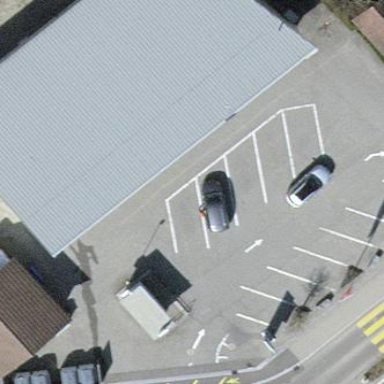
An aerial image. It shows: Retail building.